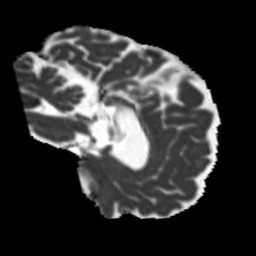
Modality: MD
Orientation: sagittal
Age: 46
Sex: male
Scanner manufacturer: siemens
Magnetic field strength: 3 T
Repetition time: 5.25 s
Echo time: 0.08 s